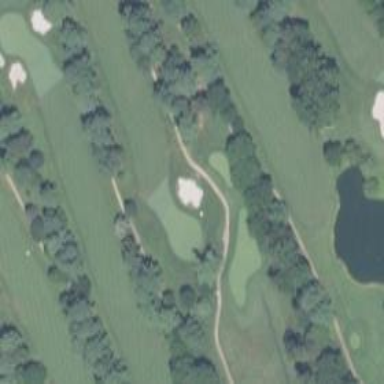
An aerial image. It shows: Golf fairway in the image.